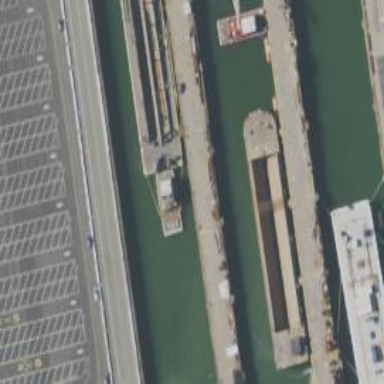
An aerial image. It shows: Dock by the waterway.